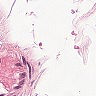
Metastatic tissue present: no